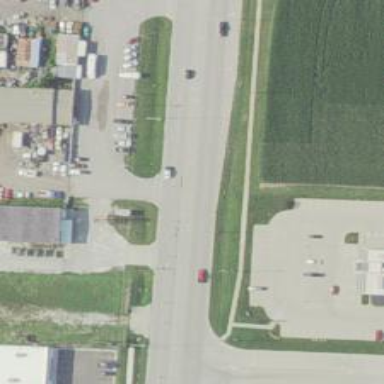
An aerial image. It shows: Tertiary road with asphalt surface.